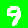
Digit: 9